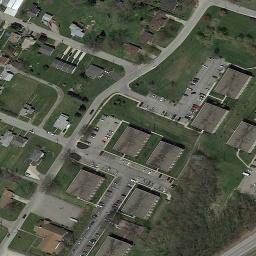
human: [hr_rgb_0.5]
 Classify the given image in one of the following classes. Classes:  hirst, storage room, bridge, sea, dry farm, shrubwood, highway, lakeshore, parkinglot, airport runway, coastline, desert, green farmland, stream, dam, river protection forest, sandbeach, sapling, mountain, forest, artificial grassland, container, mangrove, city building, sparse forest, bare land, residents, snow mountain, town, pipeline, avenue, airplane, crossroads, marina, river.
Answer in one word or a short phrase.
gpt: town